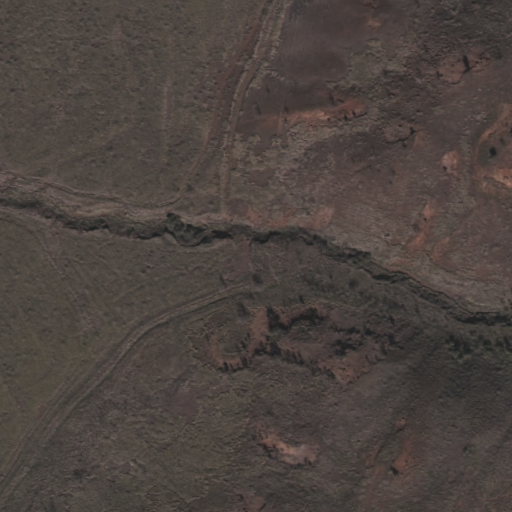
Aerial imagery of valley in Hawaii named Koala Gulch containing only unknown